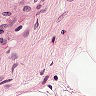
Metastatic tissue present: no